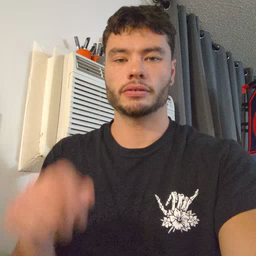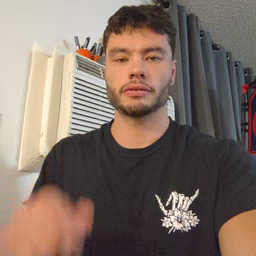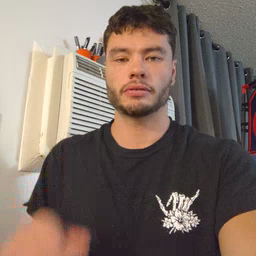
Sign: cloud